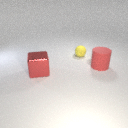
large red metal cube in front of large red rubber cylinder